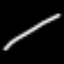
Label: line